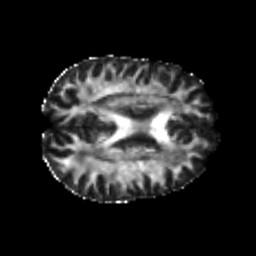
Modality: FA
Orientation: axial
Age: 22
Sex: female
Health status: healthy
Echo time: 0.074 s